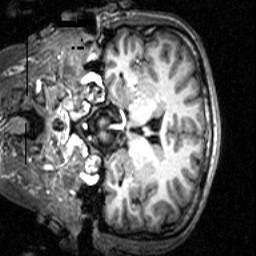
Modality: T1w
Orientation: coronal
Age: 21
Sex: male